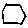
Label: hexagon